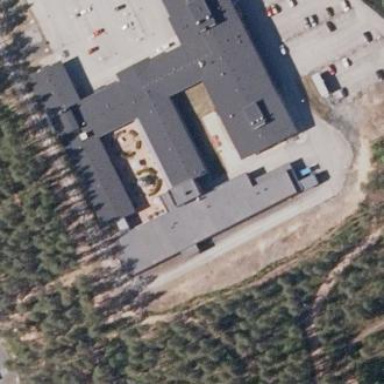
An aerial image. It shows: Nursing home building.